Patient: sex M, age 65
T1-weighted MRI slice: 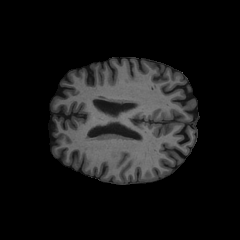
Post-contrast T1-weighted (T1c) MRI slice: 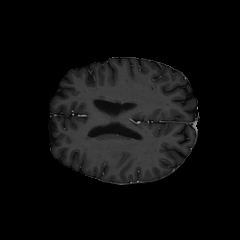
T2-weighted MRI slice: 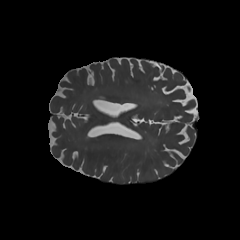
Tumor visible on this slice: no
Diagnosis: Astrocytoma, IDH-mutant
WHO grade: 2